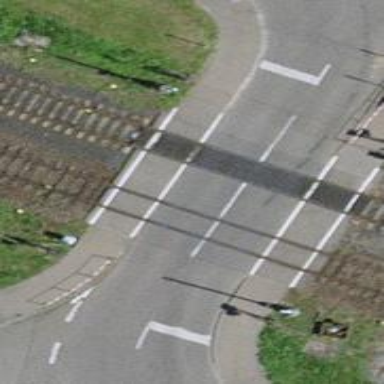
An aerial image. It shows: Level crossing along the railway.